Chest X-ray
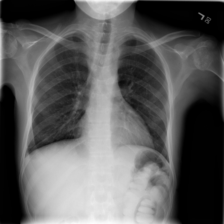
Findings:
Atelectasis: negative
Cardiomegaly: negative
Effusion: negative
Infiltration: negative
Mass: negative
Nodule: negative
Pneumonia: negative
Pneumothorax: negative
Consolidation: negative
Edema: negative
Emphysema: negative
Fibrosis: negative
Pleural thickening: negative
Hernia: negative